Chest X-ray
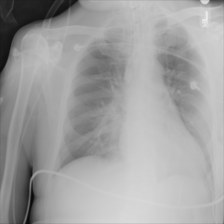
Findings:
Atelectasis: negative
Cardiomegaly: negative
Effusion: negative
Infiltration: positive
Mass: negative
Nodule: negative
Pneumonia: negative
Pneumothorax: negative
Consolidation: negative
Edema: negative
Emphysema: negative
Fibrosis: negative
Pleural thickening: negative
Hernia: negative